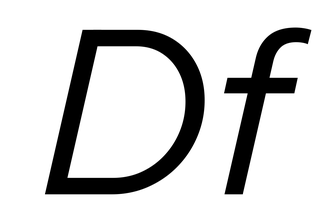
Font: InstrumentSans-Italic_Italic